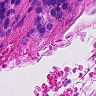
Metastatic tissue present: yes